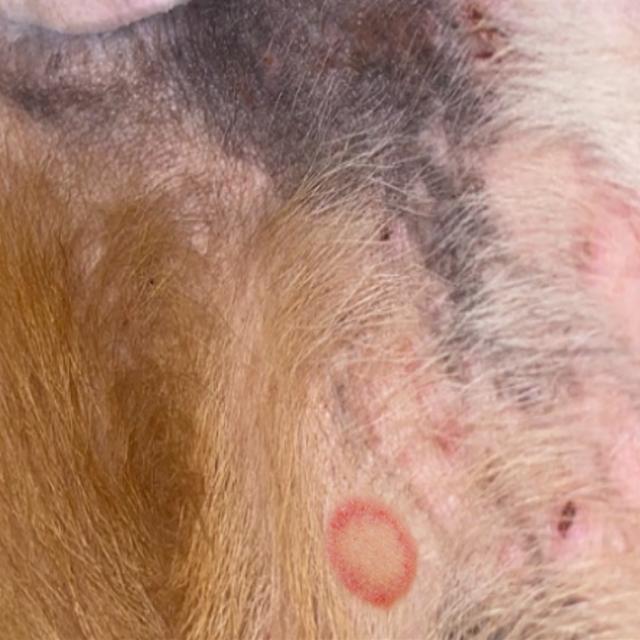
Canine ringworm (Dermatophytosis) — fungal infection caused by Microsporum or Trichophyton. Presents with circular alopecia, scaling, crusting, and broken hairs.